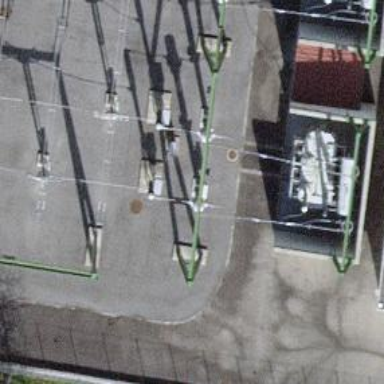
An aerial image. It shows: Switch for power supply.